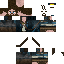
A male human skin with medium skin, wearing brown long hair dressed in a blue hoodie and brown pants, featuring a closed mouth.